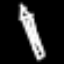
Label: pencil